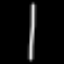
Label: line